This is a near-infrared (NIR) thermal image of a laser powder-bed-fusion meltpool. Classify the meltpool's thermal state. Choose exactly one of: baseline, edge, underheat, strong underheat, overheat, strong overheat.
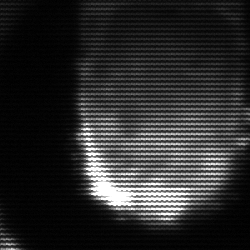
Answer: baseline